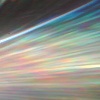
Label: sunburn